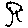
Label: tree